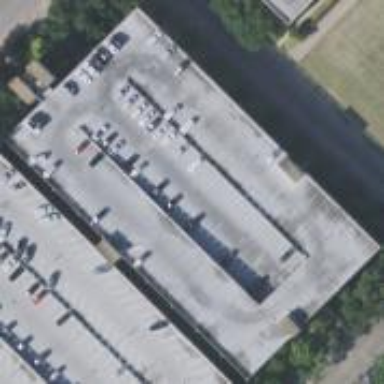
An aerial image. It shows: Multi-storey parking building.